Field crop: tomato
Growth stage: 1
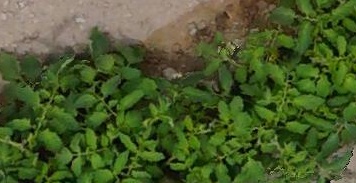
Species: tomato